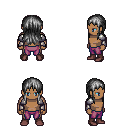
a pixel art fantasy rpg character, male body template, human, dark skin, steel arm armor, magenta pants, gray unkempt hairstyle, maroon shoes, four views (front, back, left, right), 2x2 character sprite sheet, small pixel art, hard edges, no anti-aliasing